Question: As i was working on my program, i noticed that, upon profiling, instruments was nice enough to point me to a Zombie object when it saw one. Does the fact that this message does not show up indicative of the fact that app contains no zombie processes?
Is there a way i can that app contains no references to Zombie processes?
In my question, i am explicitly mentioning Xcode4, as i have not seen automatic Zombie behavior in 3 and suspect it may be a new feature.

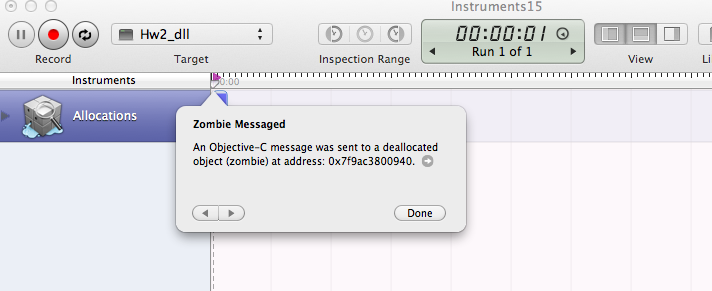
Answer: No zombie messages showing up is a good sign. It means you weren't accessing any freed objects while Instruments was tracing. There's no way for Instruments to confirm that your application never accesses a freed object. All Instruments can do is tell you when you access a freed object.
Regarding automatic zombie behavior, detecting zombies is not new behavior in Xcode 4. Instruments has a Zombies template in both Xcode 3.2 and 4 that detects zombies. You can also configure the Allocations instrument to detect zombies by clicking the Info button next to the instrument, which the zombie message is blocking in your screenshot.